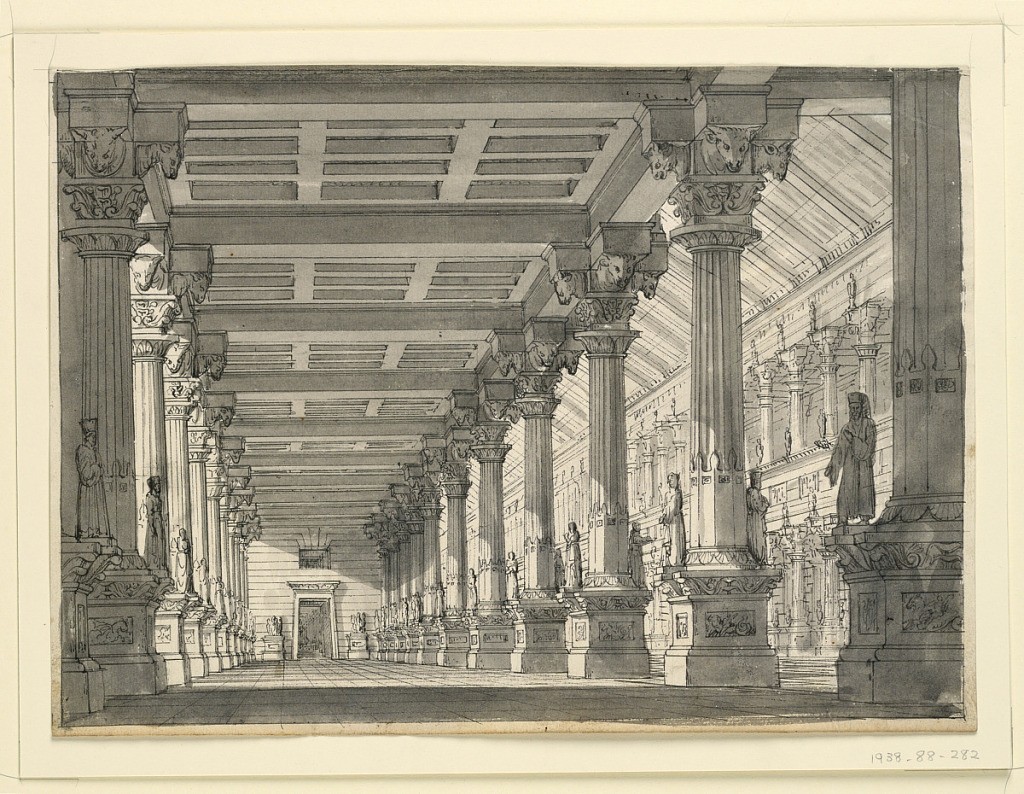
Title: Stage Design, Hall in a Babylonian Palace for the Opera "Ciro in Babylonia" by Gioacchino Rossini
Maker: Romolo Achille Liverani, Italian, 1809 - 1872
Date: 1818–19
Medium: Pen and black ink, brush and gray wash on white laid paper
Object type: Drawing
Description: Horizontal rectangle. View from aisle of temple-like building in Egyptian style into nave, richly decorated with sculptures.